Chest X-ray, AP view. Patient: 47 years old, sex M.
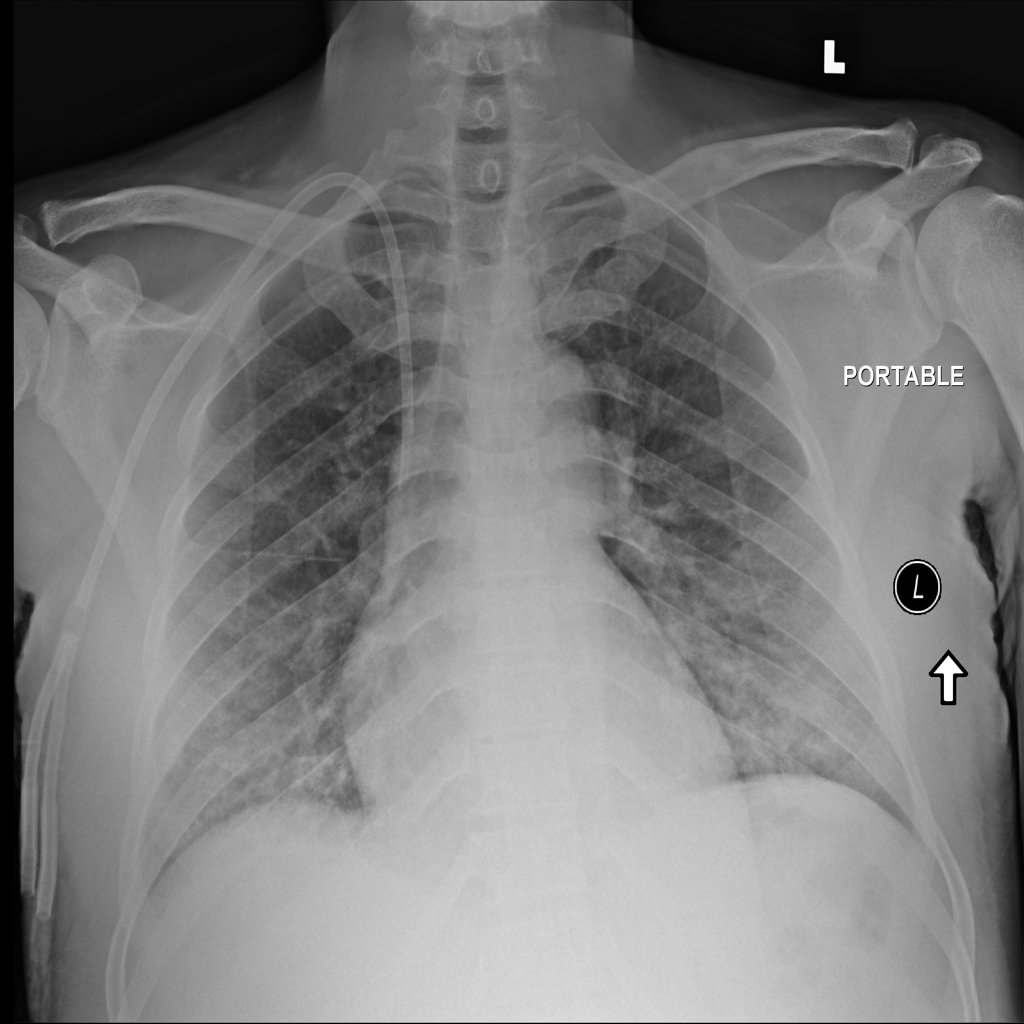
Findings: Infiltration, Pleural_Thickening